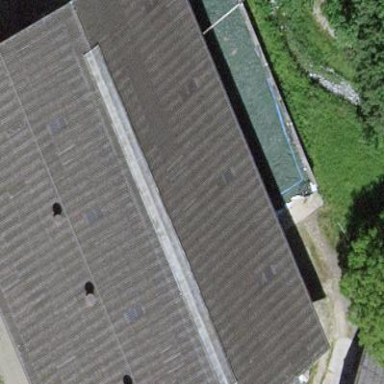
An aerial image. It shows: Rural barn.